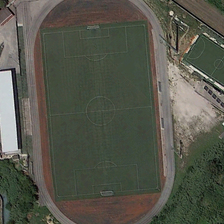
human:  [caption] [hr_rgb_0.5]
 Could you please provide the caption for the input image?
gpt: there is a house with a white roof around the playground .

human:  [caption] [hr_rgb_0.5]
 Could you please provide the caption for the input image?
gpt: there is a house with a white roof around the playground .

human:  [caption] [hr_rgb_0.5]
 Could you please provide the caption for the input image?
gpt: a lot of trees are planted around the playground .

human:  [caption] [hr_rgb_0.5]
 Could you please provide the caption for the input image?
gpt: a lot of trees are planted around the playground .

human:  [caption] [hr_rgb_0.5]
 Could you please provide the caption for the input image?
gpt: a lot of trees are planted around the playground .